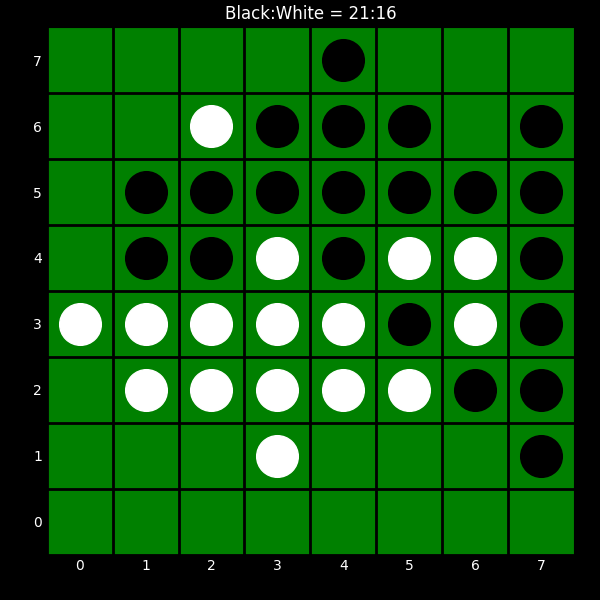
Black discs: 21
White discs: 16